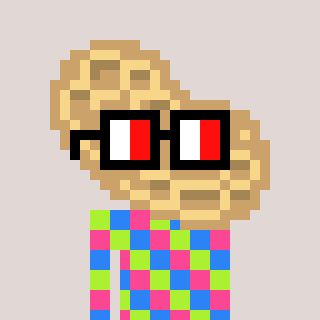
a pixel art character with square glasses with black frames and red eyes, a peanut-shaped head and a bege-colored body on a warm background